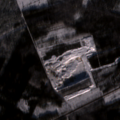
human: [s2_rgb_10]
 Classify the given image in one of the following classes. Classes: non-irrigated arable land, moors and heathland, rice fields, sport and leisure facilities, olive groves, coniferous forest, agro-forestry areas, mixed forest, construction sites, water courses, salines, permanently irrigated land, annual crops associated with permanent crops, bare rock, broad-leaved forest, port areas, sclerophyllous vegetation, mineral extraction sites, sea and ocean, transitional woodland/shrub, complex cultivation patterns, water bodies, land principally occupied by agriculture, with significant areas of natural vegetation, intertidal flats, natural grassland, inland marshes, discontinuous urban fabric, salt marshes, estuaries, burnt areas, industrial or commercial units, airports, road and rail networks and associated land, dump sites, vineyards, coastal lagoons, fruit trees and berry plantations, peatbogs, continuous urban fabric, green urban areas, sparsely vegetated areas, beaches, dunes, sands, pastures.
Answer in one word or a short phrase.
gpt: broad-leaved forest, coniferous forest, mixed forest, transitional woodland/shrub